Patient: sex M, age 51
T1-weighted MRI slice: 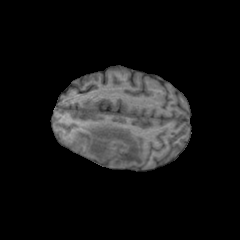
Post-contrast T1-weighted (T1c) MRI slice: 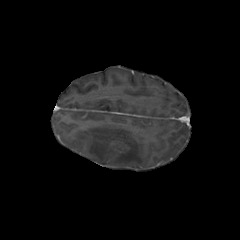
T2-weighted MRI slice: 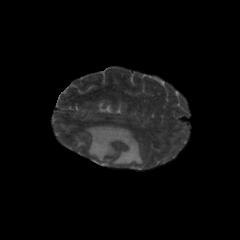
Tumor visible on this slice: yes
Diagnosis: Glioblastoma, IDH-wildtype
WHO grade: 4